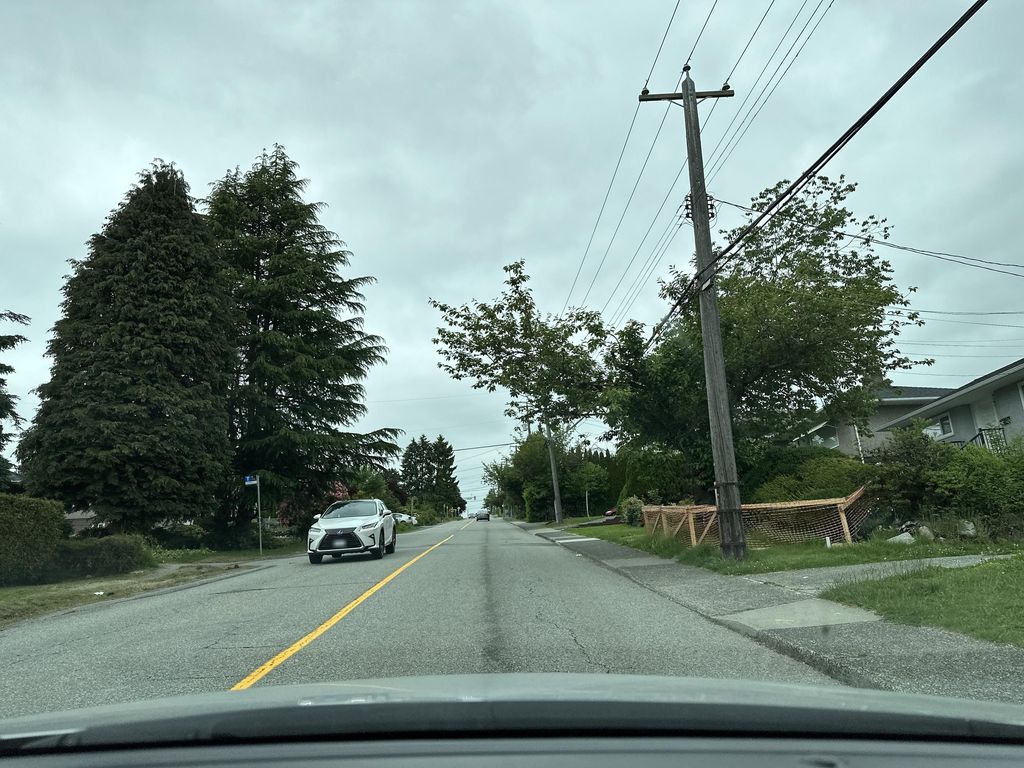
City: vancouver